Question: I have a form that allows a user to enter information. It uses the <URL>.
On load, it is initiated to the visible form and works fine.
However, once I add a new div and run it again on all of the classes (original and added) it loses the values that were in the ones prior to adding a new one.
Is there a way to preserve this information when the plugin is run?

When you click on Add Vehicle, it inserts a new div and then runs the plugin again on the '.carpool' selector which is in each one of the divs.
'''
$(".carpool").select2({
multiple: true,
allowClear: true,
placeHolder: 'Agent Last name',
minimumInputLength: 3,
ajax: {
url: "jsonUser.php",
dataType: 'json',
allowClear: true,
data: function (term) {
return {
term: term, // search term
};
},
results: function (data) { // parse the results into the format expected by Select2.
return {results: data};
}
},
});
'''
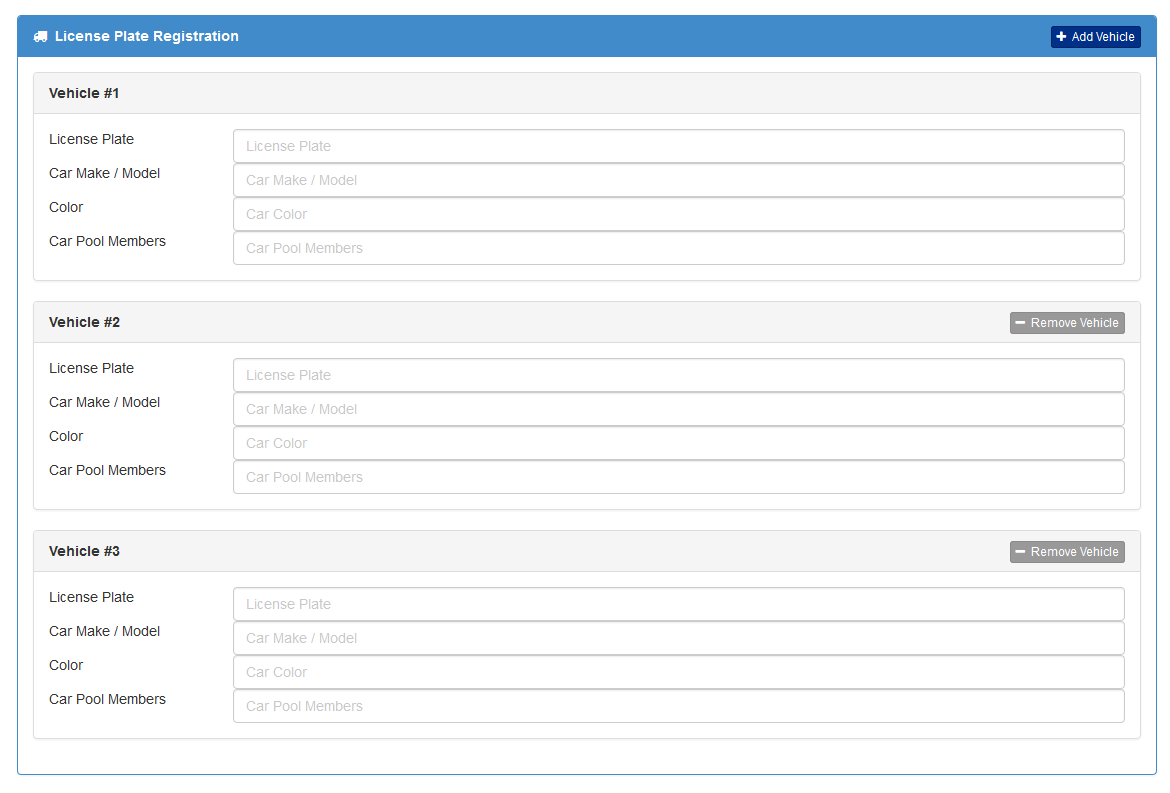
Answer: Just run the plugin on the 'div' you're adding. You have access to that specific 'div', because it's the one you're appending to the DOM. So if you have something like:
'''
newDiv = $("<div>new stuff</div");
divContainer.append(newDiv);
newDiv.select2({...});
'''
Clearly, you need to alter the above to fit the code you've got. If you need to run the plugin on some child elements of the new 'div', then you'd use something like:
'''
newDiv.find("relevant child selector").select2({...});
'''